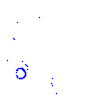
Particle: proton